Question: I am looking on the internet for two days to create a form with the extended titlebar (to have the left, right and an search-bar) and the sidebar. I extracted 3 background images from shell32.dll that are used in the sidebar.
I'd like to know if I could namespace some shell objects or is there a solution. I really would like to see this happening.

Thank you.
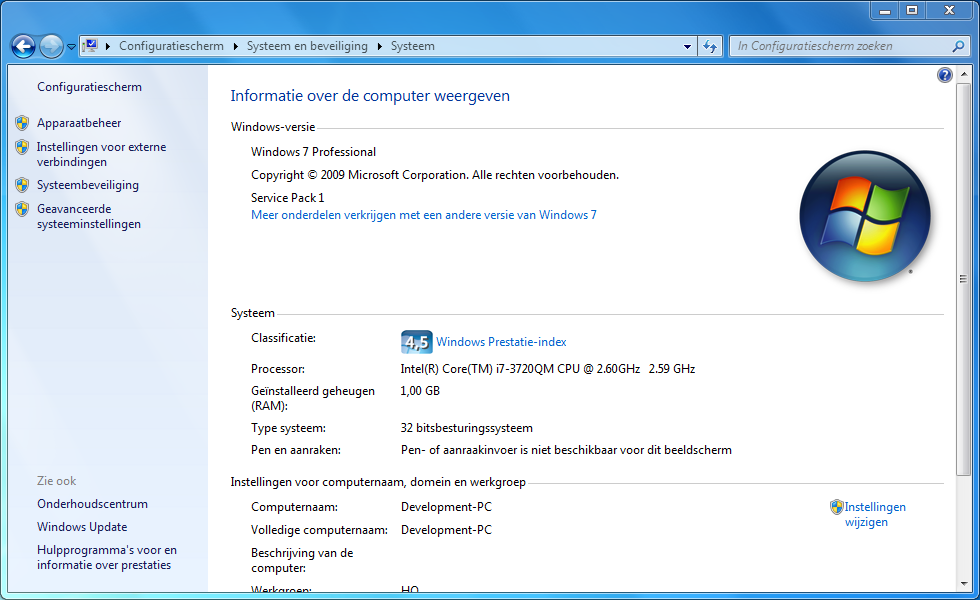
Answer: <URL>. I know it's not VB, but maybe enough to glean what you need.